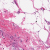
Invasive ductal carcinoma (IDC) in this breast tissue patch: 0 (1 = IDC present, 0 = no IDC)